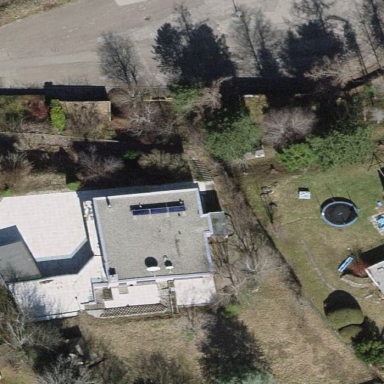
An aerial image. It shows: Detached building with flat roof.